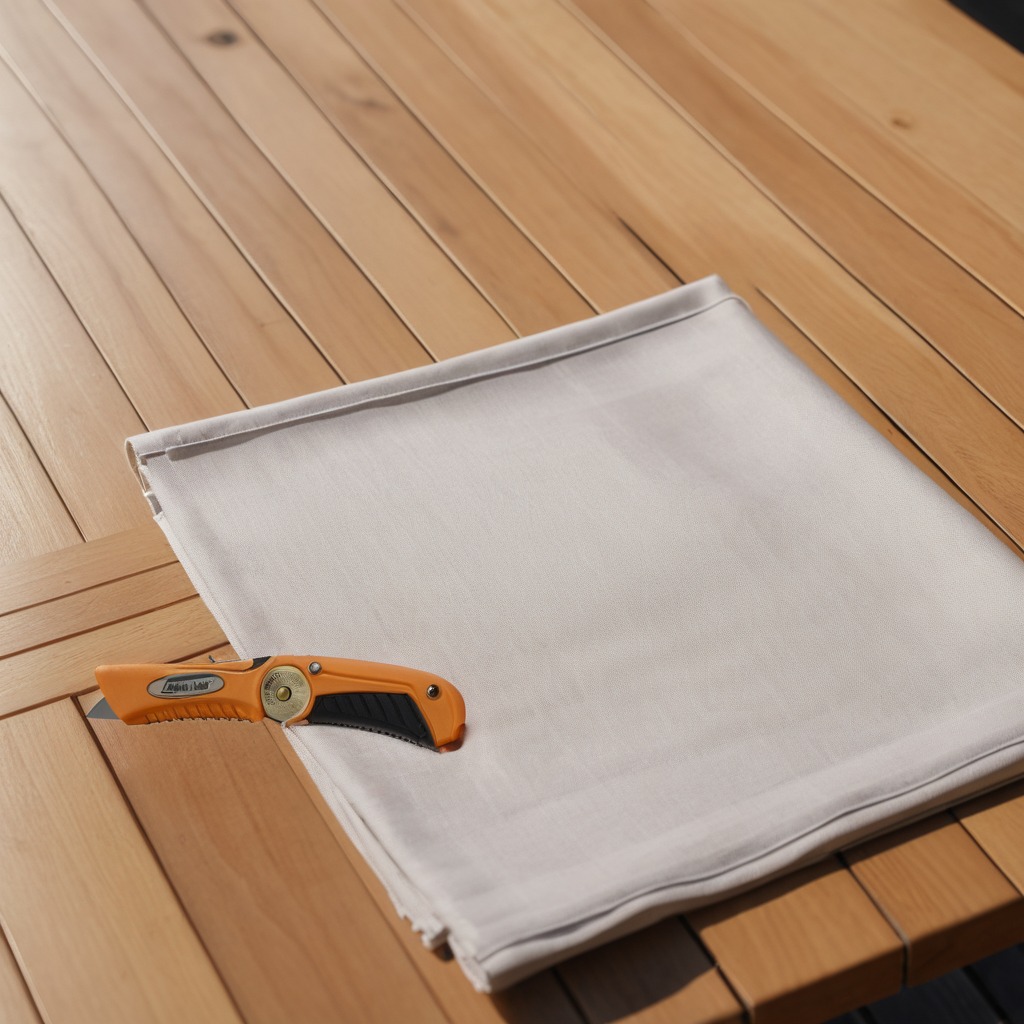
A utility knife lies on a wooden table.